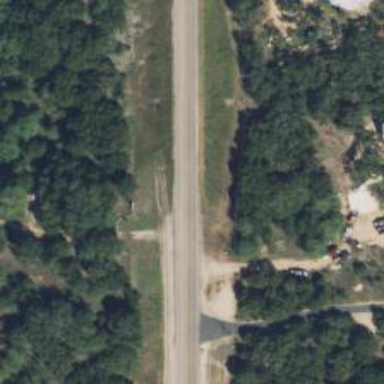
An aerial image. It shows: Secondary road with asphalt surface.